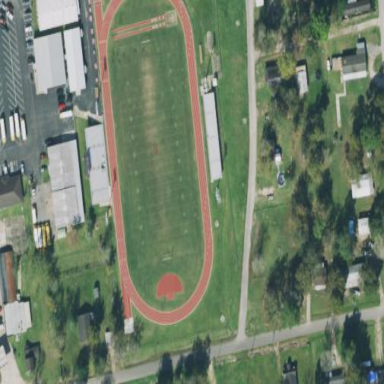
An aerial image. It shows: American football pitch.